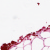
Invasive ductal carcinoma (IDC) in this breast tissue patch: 0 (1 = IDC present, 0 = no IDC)